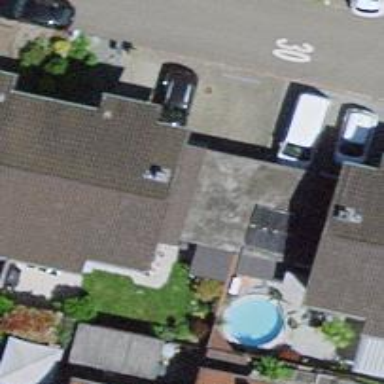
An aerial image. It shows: Garage.